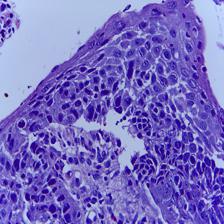
Diagnosis: OSCC